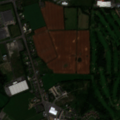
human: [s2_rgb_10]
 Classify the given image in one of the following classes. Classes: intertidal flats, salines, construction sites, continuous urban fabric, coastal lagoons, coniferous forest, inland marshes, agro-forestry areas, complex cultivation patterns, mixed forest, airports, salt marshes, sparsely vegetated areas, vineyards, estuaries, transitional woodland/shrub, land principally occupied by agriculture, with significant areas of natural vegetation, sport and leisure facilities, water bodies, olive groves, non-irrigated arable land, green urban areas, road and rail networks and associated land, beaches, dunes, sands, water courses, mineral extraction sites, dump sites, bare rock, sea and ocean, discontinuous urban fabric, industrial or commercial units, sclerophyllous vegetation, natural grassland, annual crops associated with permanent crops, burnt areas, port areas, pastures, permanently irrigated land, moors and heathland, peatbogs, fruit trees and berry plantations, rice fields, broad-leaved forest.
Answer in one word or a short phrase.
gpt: discontinuous urban fabric, industrial or commercial units, sport and leisure facilities, non-irrigated arable land, pastures